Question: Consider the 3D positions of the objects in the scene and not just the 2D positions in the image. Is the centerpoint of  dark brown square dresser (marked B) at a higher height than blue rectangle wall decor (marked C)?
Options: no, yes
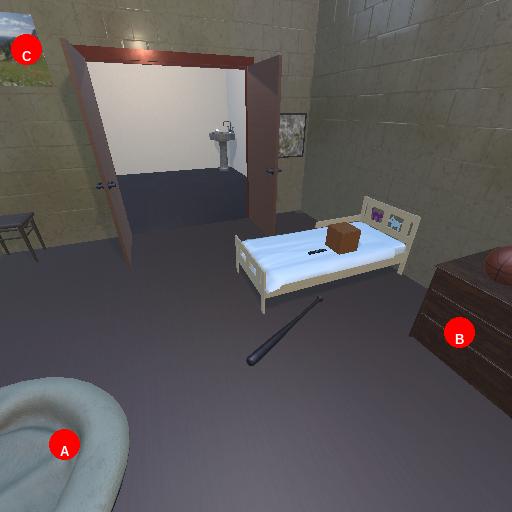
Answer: no